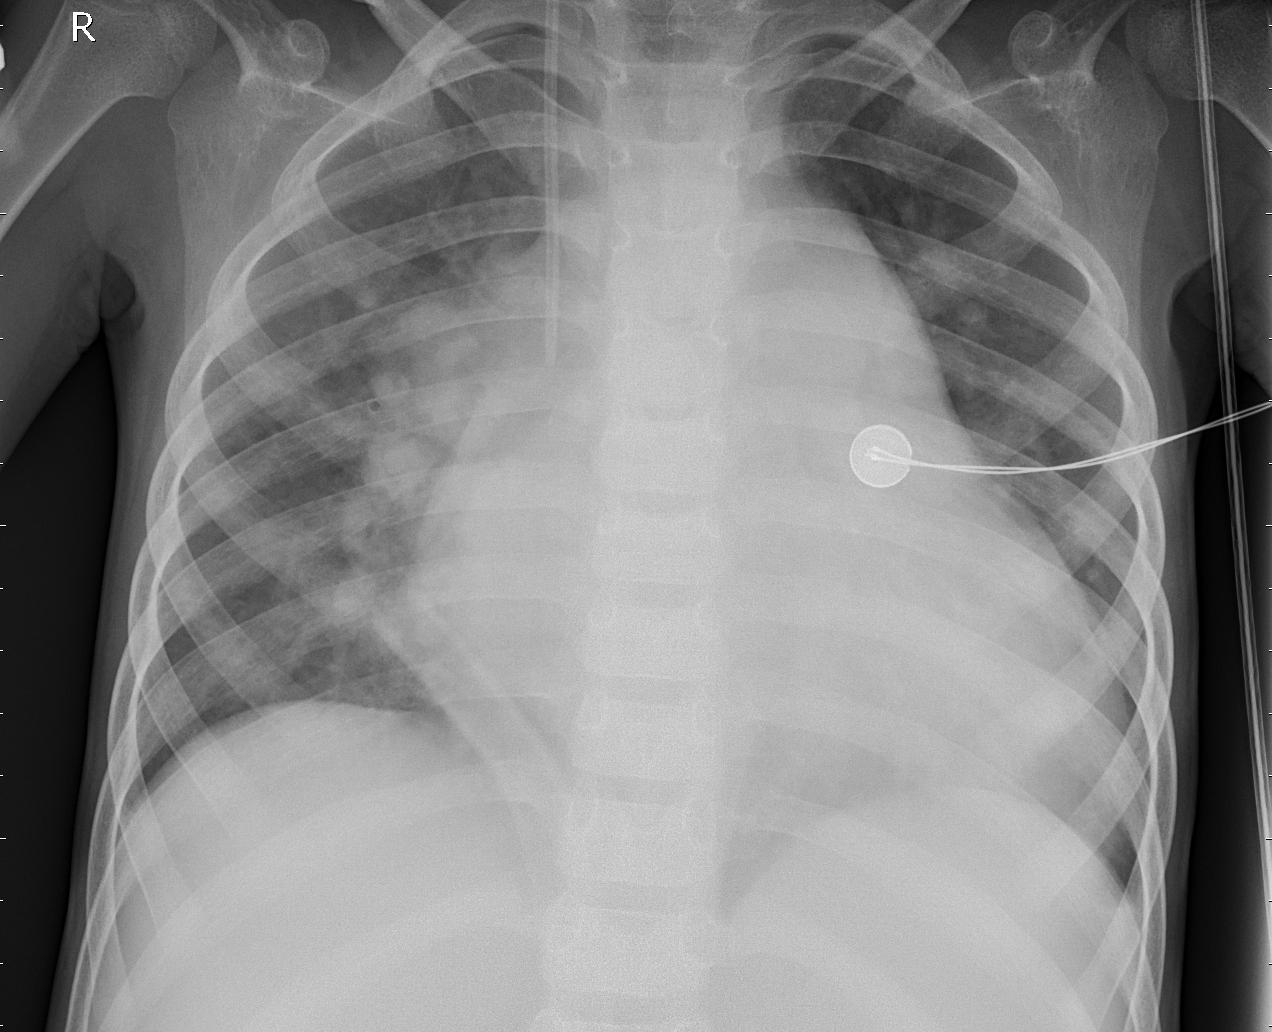
Diagnosis: PNEUMONIA